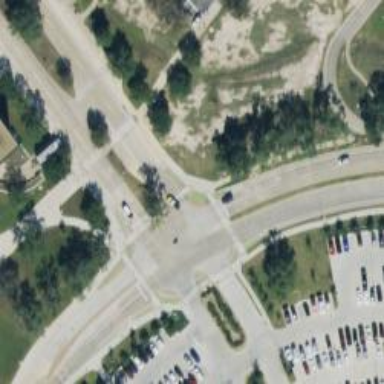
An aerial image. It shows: Crossing on the cycleway.